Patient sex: F
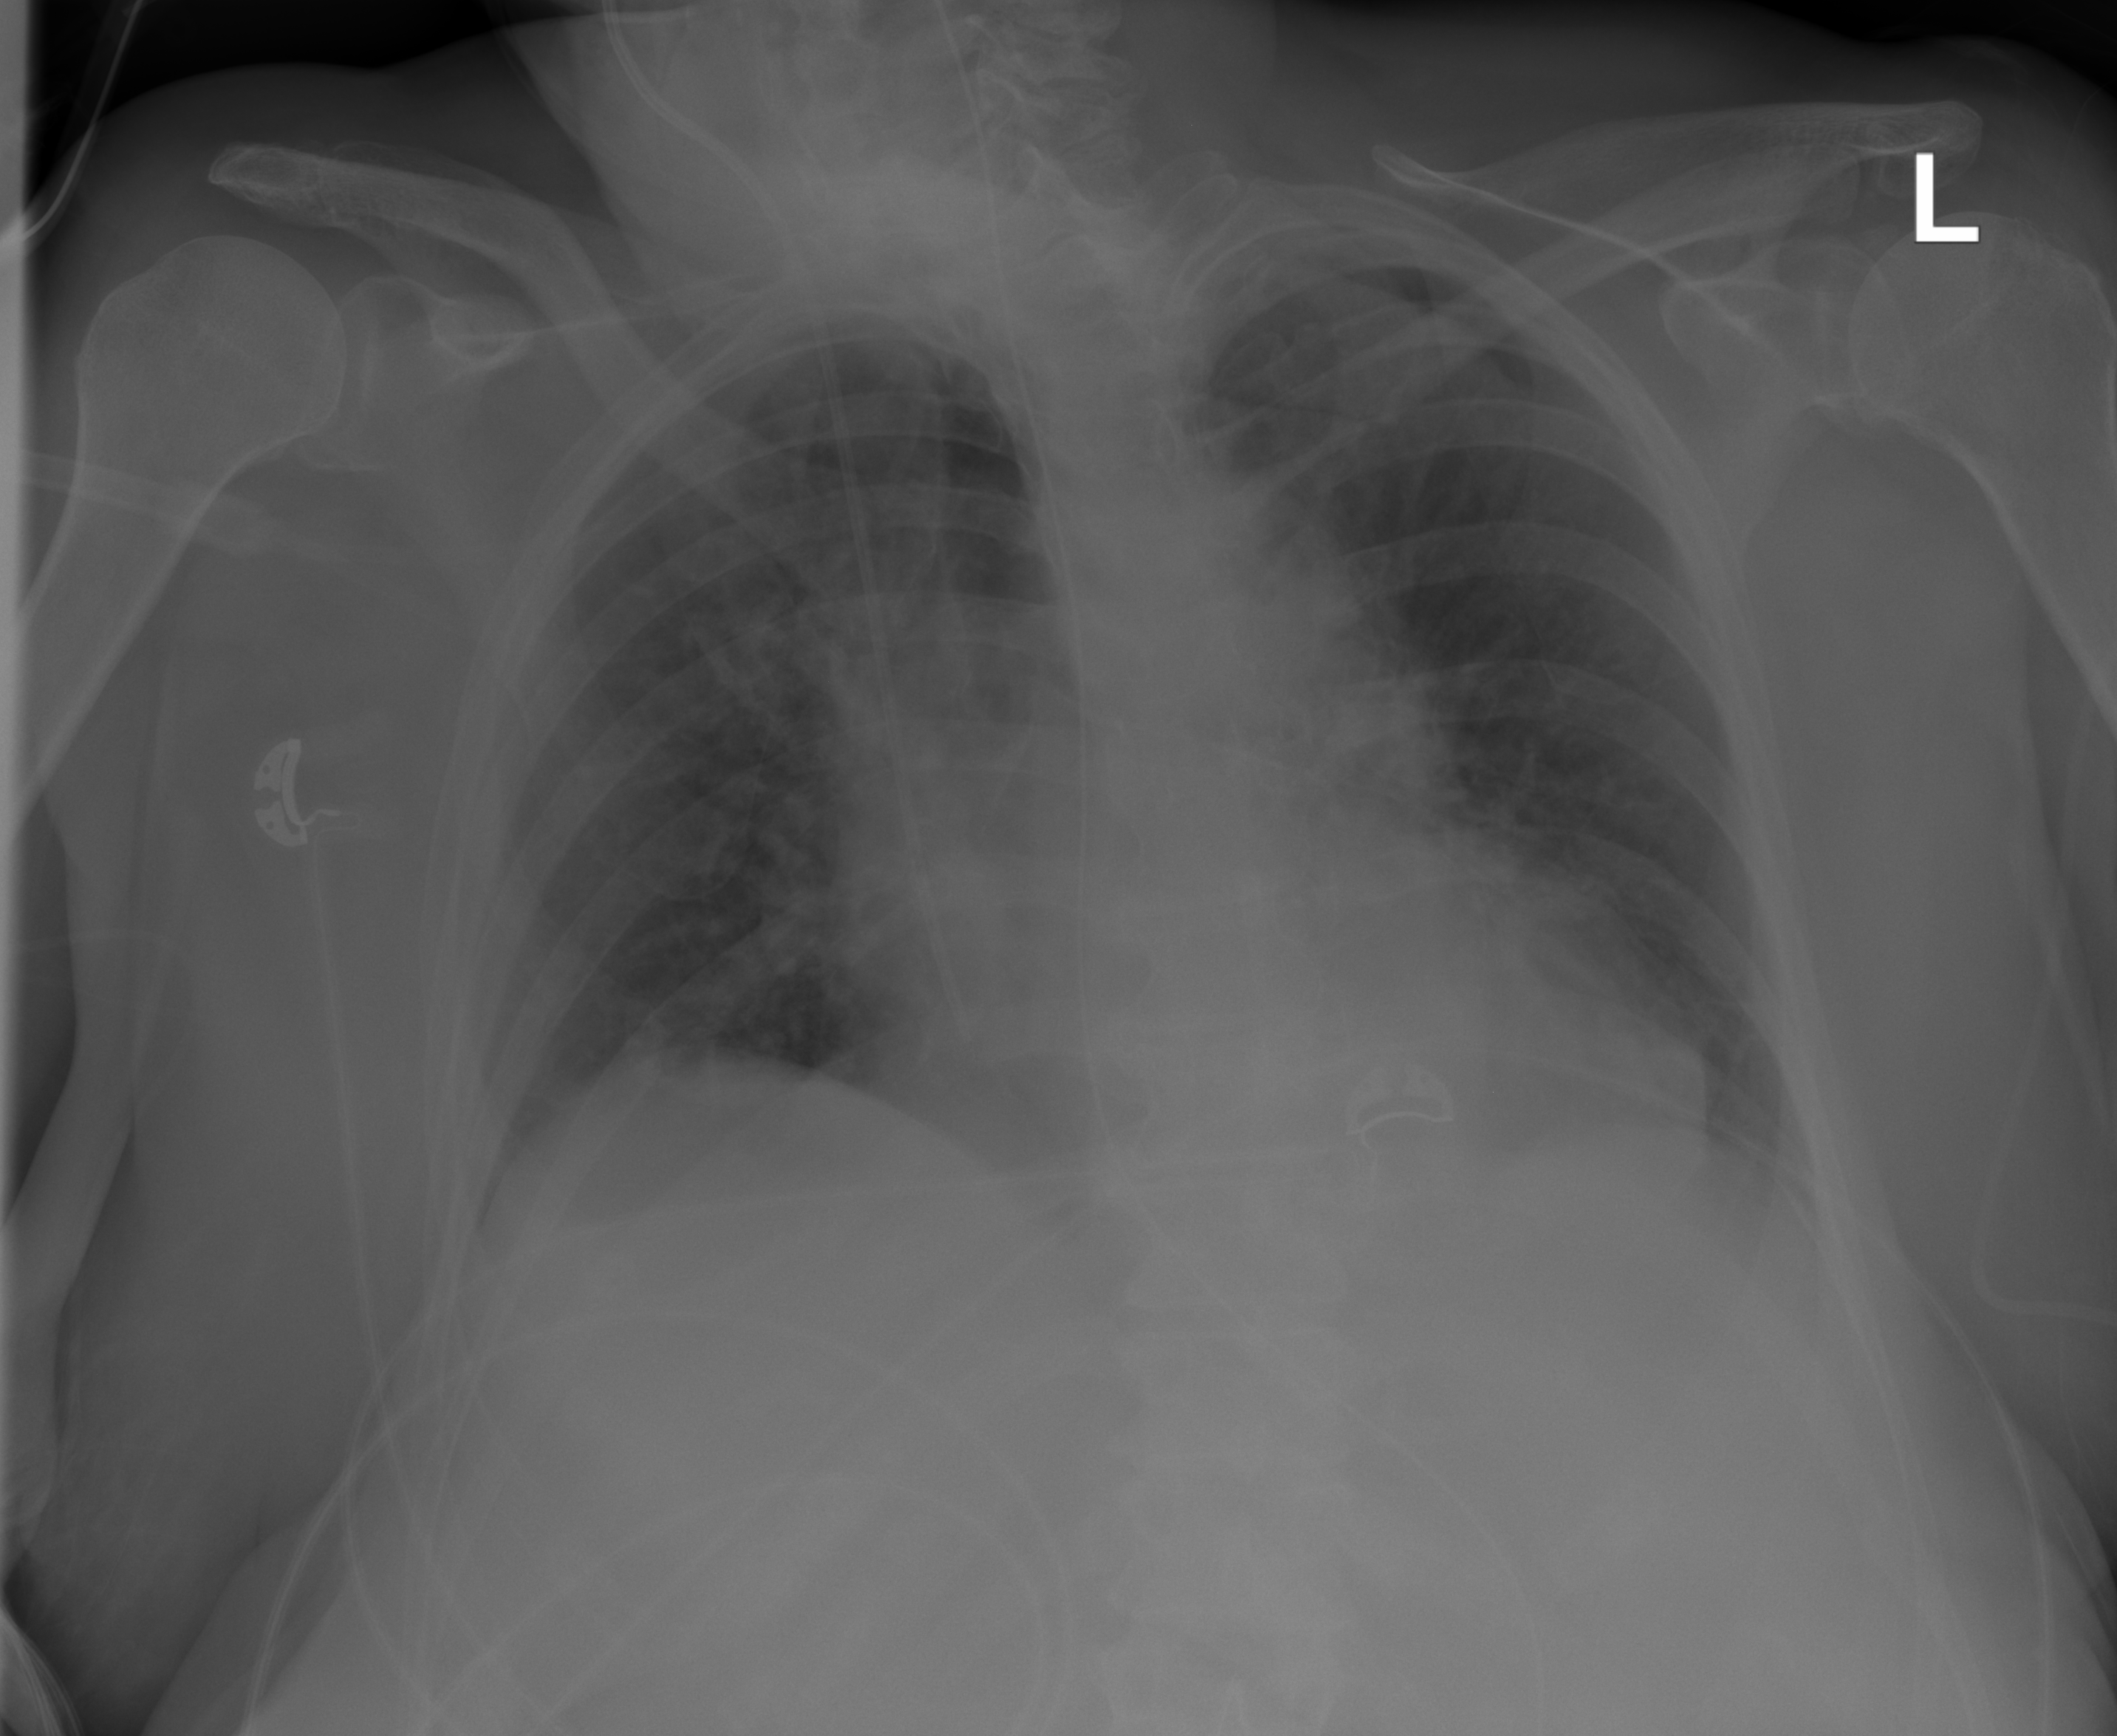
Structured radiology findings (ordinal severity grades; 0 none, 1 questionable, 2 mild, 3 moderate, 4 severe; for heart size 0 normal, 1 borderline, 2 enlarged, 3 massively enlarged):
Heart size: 2
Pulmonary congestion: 2
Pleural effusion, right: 1
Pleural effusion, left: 1
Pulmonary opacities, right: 0
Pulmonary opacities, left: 0
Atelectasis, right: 1
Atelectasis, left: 1